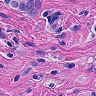
Metastatic tissue present: yes